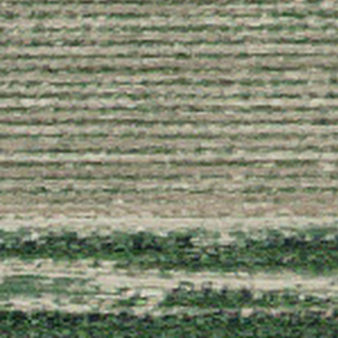
Label: other